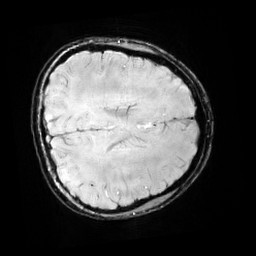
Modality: SWI
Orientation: axial
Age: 12
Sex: female
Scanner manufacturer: siemens
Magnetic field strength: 3 T
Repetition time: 0.027 s
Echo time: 0.02 s